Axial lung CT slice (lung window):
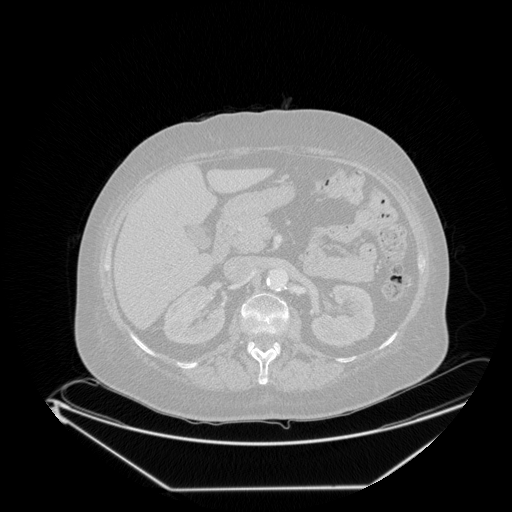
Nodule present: no